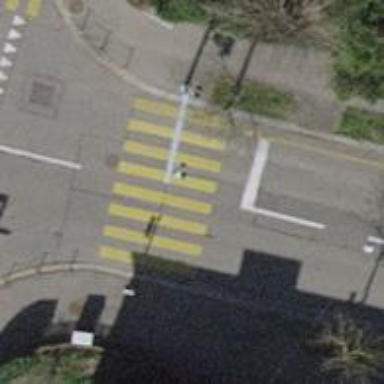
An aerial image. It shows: Zebra crossing with traffic signals on the road.